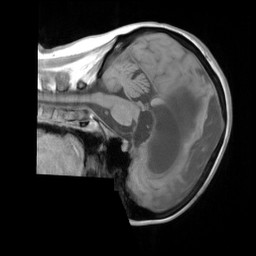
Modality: T1w
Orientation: sagittal
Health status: ill
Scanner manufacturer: siemens
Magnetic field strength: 3 T
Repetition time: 0.4 s
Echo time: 0.00272 s